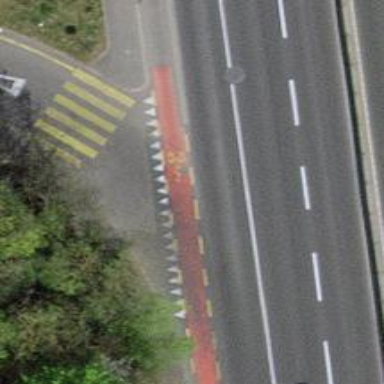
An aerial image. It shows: Road with "give way" sign.